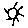
Label: sun